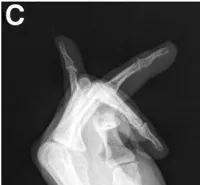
Follow-up of patient No. 4. (A,B). X-ray at 6 weeks postoperatively.
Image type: radiology (x_ray)